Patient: sex F, age 58
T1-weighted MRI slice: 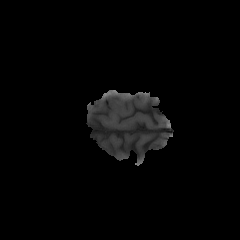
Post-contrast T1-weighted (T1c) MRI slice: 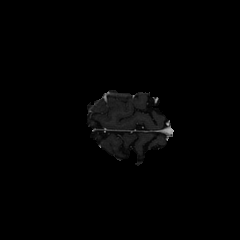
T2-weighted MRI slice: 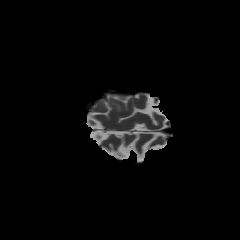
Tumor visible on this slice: yes
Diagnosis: Glioblastoma, IDH-wildtype
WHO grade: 4